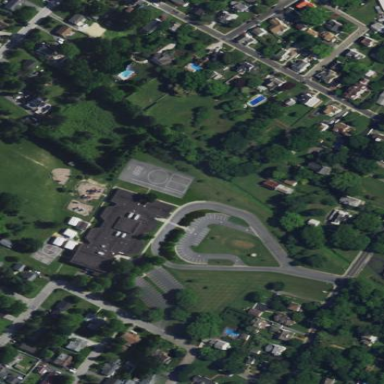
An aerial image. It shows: School.